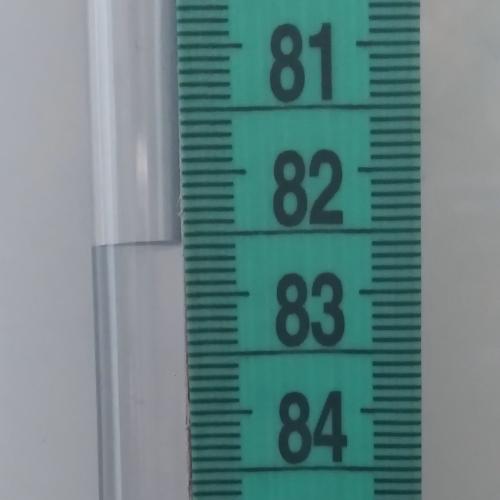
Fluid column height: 82.6 cm